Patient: sex M, age 60
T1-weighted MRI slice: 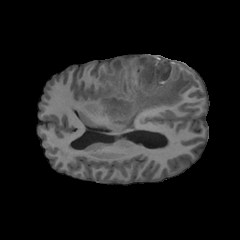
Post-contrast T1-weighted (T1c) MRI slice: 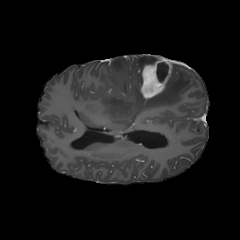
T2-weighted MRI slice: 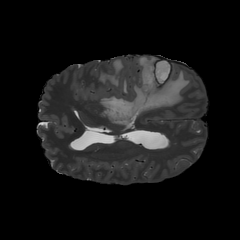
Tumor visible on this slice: yes
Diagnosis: Glioblastoma, IDH-wildtype
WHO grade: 4